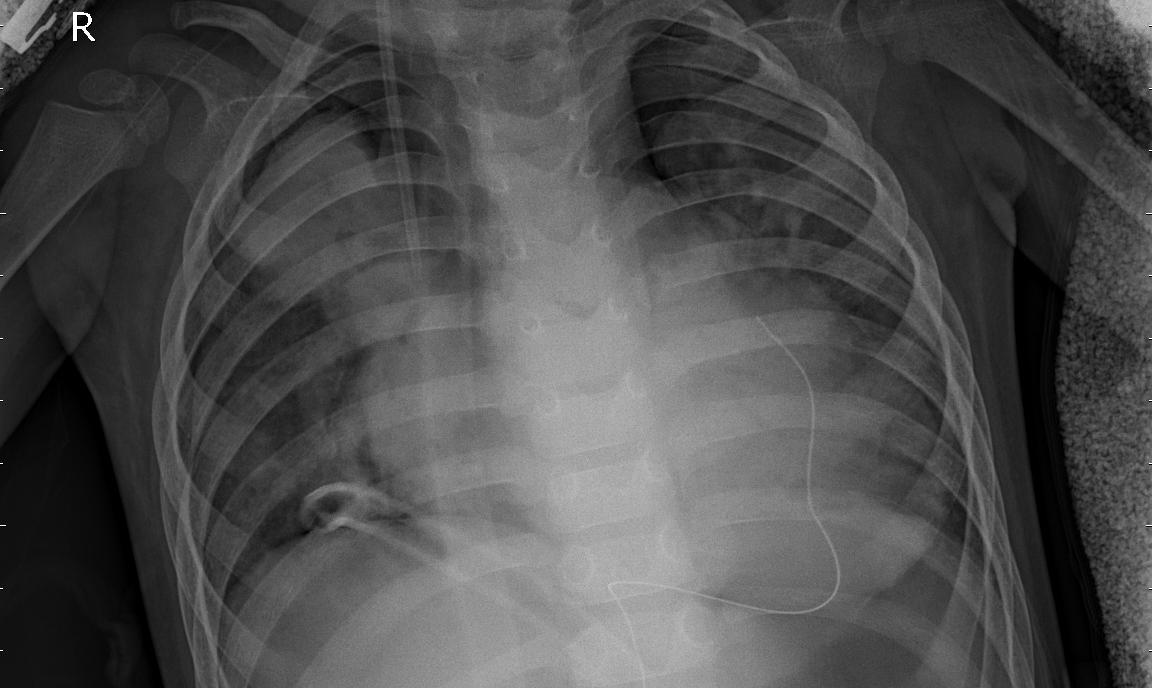
Diagnosis: PNEUMONIA